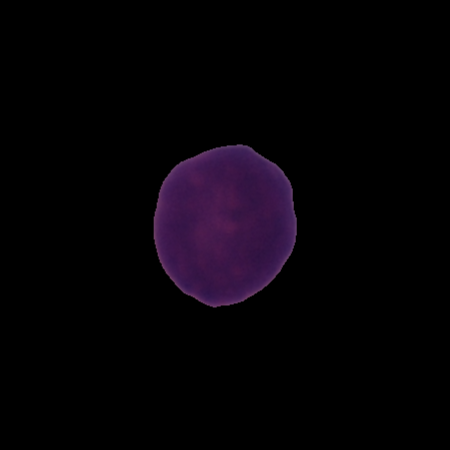
Label: healthy